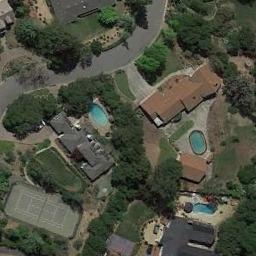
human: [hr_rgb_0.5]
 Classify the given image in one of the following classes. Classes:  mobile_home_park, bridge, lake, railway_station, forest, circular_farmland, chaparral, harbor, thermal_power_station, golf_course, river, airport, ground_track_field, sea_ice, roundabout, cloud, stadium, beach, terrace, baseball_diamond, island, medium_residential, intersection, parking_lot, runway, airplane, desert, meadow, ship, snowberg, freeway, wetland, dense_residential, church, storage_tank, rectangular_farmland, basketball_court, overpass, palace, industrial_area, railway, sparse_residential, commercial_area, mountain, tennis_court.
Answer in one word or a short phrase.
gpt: tennis_court